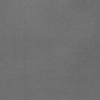
Label: dusty